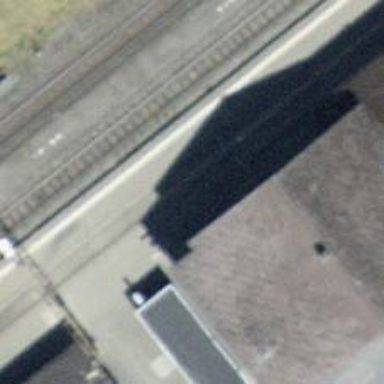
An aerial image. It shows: Station for public transport and railway.